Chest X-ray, PA view. Patient: 30 years old, sex F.
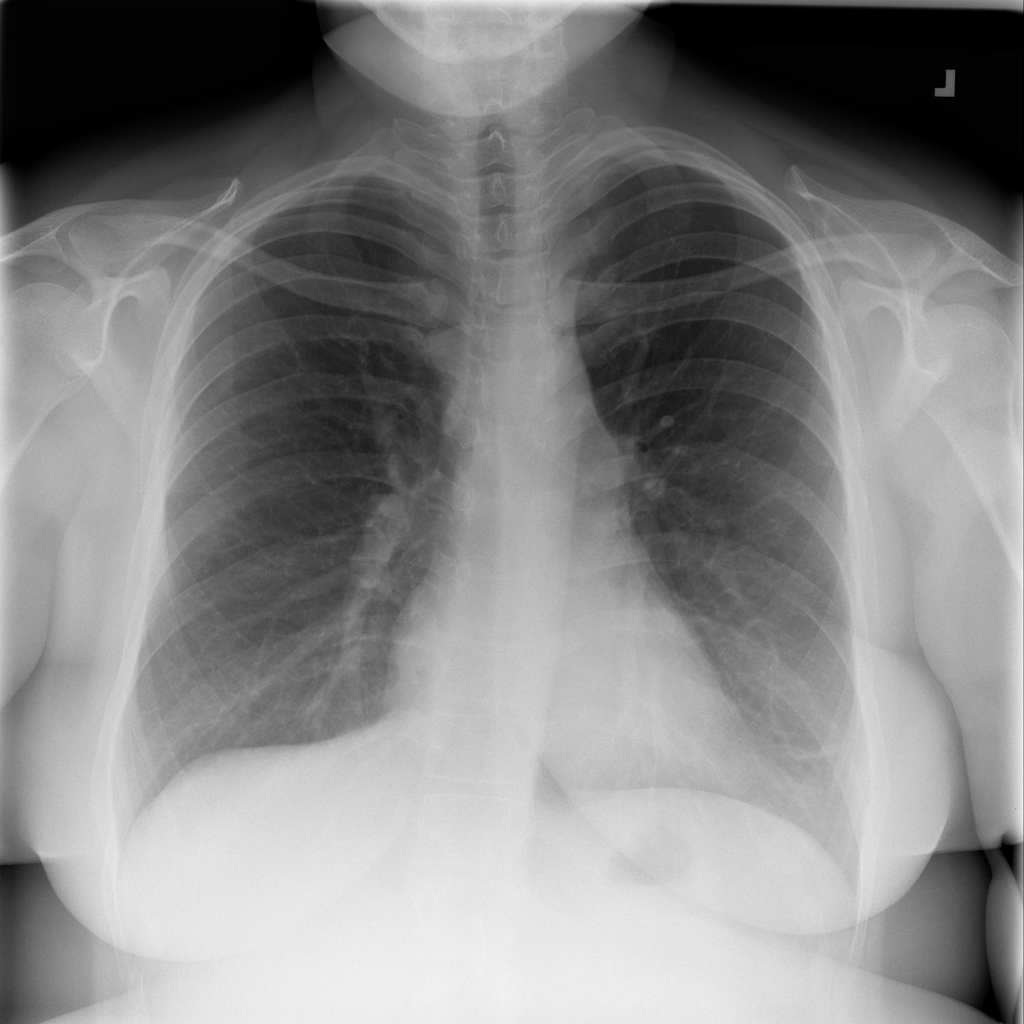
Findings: Atelectasis